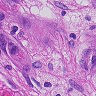
Metastatic tissue present: yes